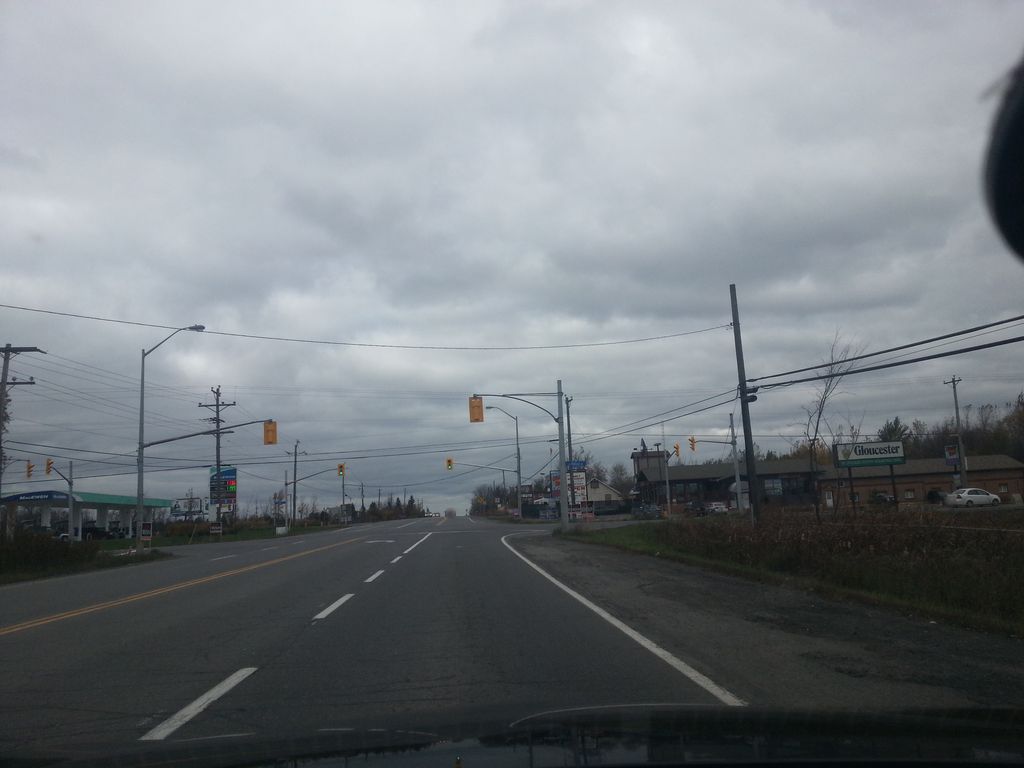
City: ottawa-gatineau